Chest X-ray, AP view. Patient: 54 years old, sex M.
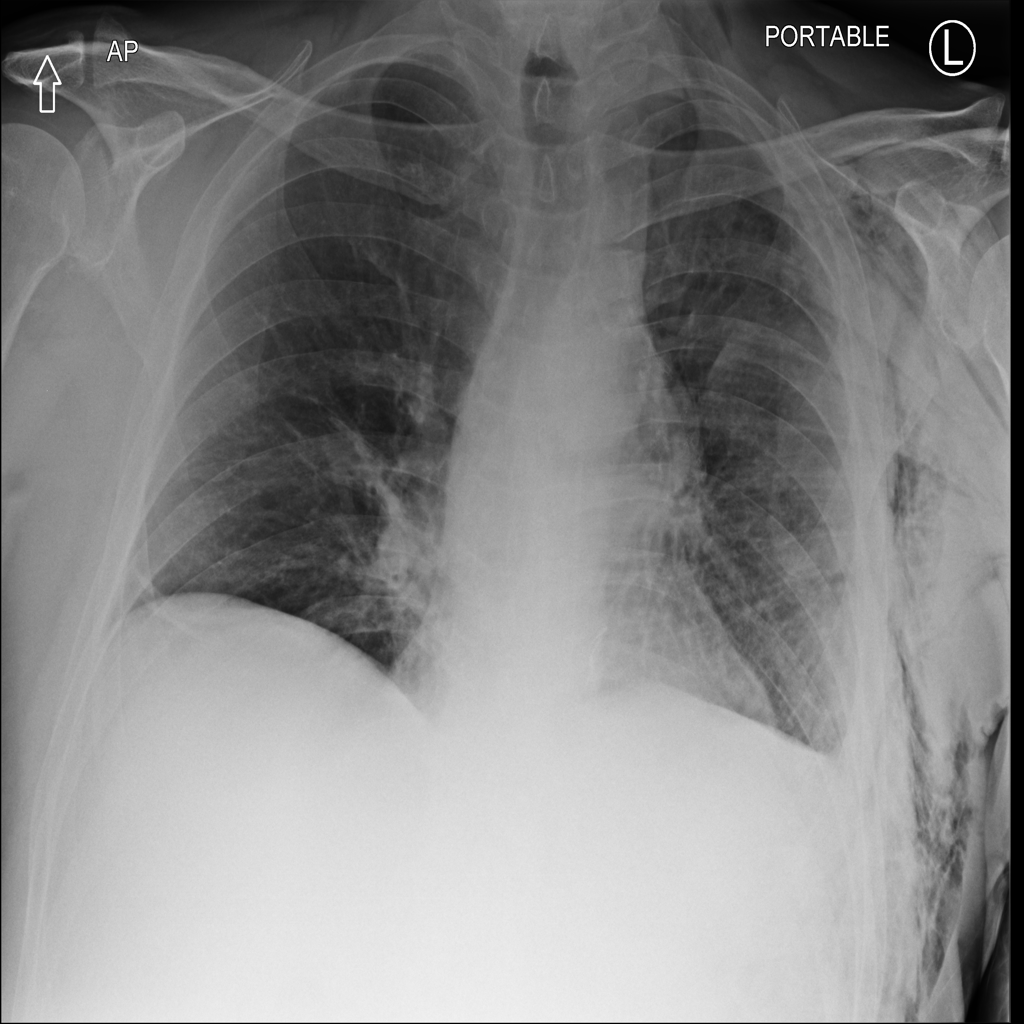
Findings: Emphysema, Pneumothorax